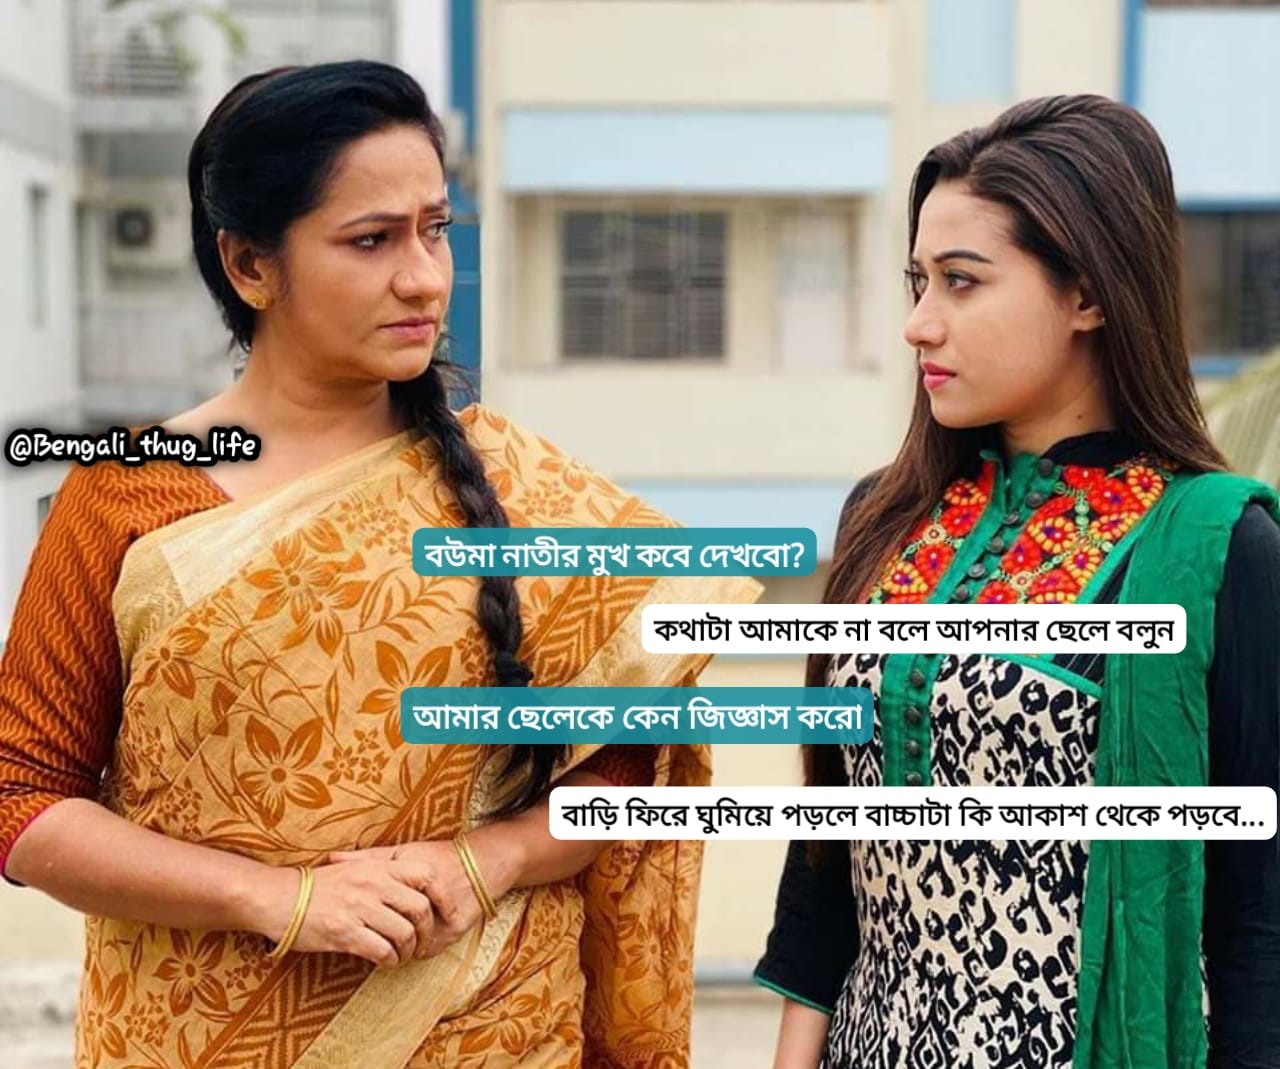
Caption: বউমা নাতীর মুখ কবে দেখবো ? কথাটা আমাকে না বলে আপনার ছেলে বলুন  আমার ছেলেকে কেন জিজ্ঞাসা করো   বাড়ি ফিরে ঘুমিয়ে পড়লে বাচ্চাটা কি আকাশ থেকে পড়বে ...
Label: non-hate